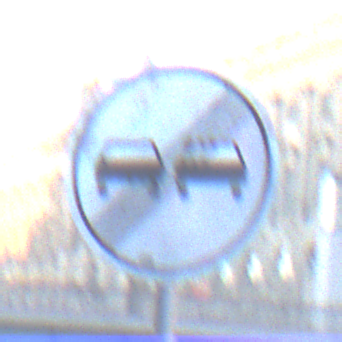
Verkehrszeichen: EndeUeberholverbot
Umgebung: Outdoor, Urban
Tageszeit: SunriseSunset
Wetter: Clear
Licht: Natural
Jahreszeit: NotSpecified
Kontrast: LowContrast